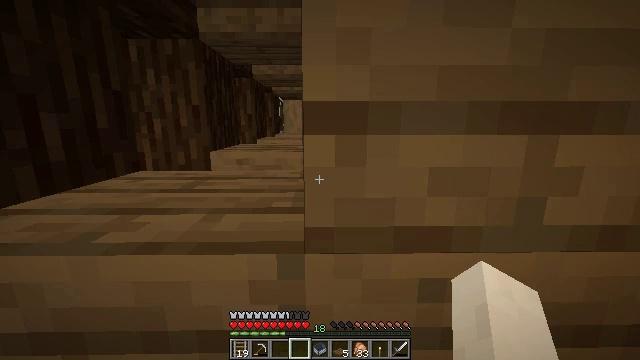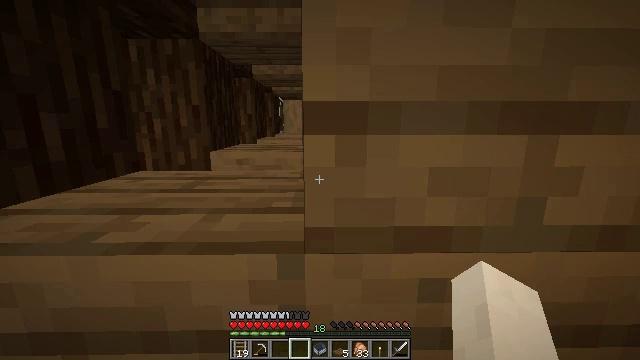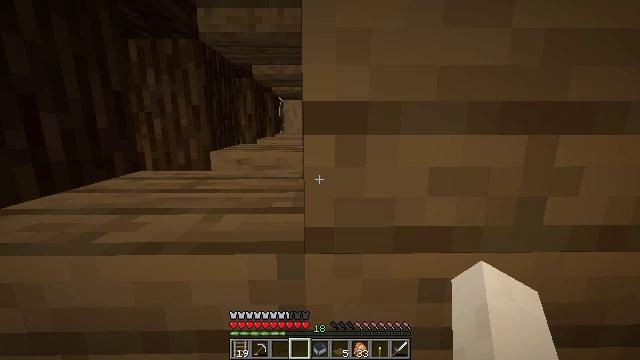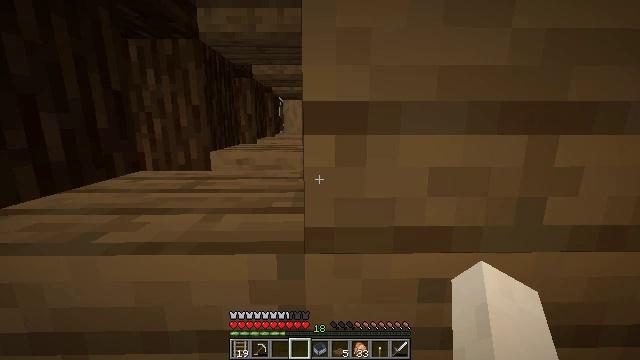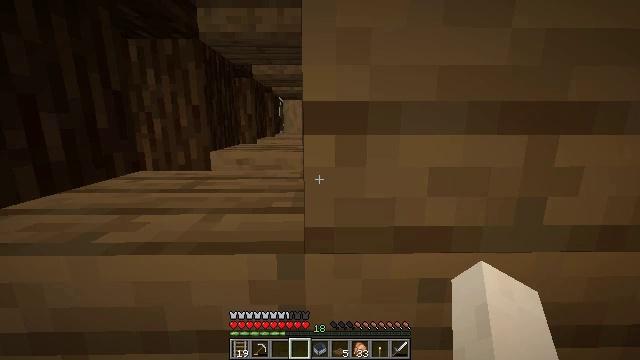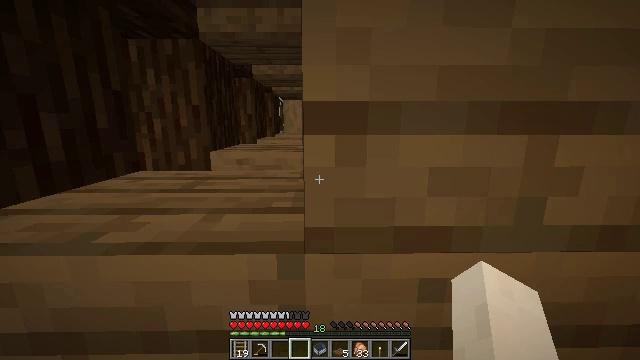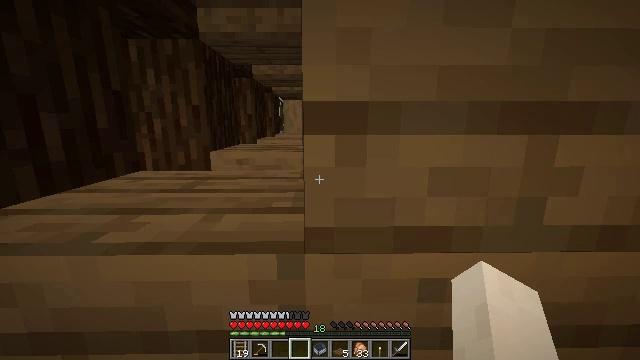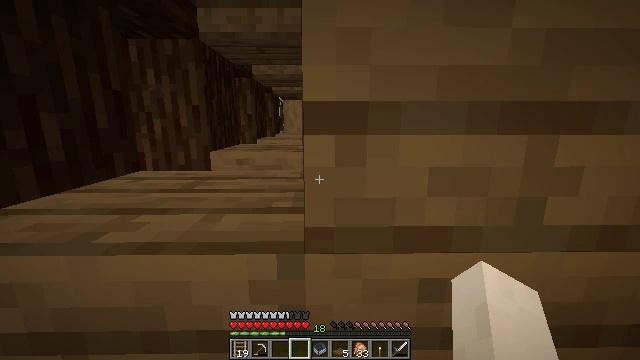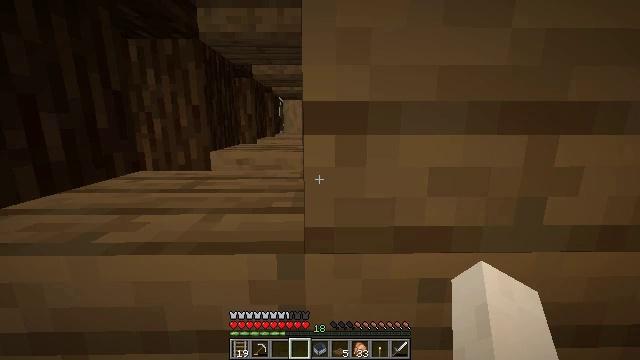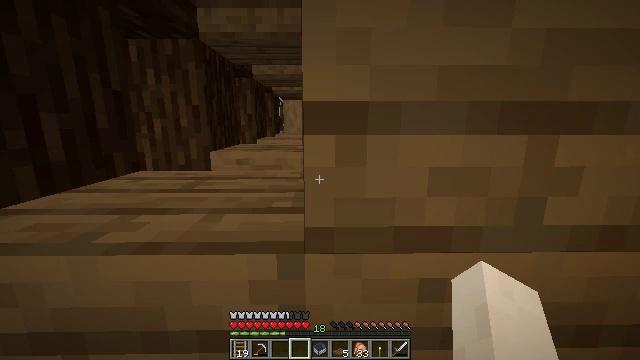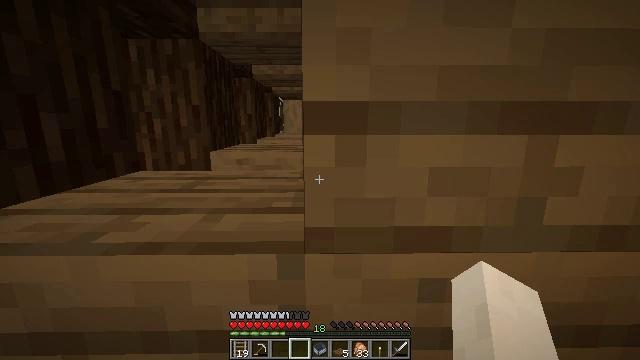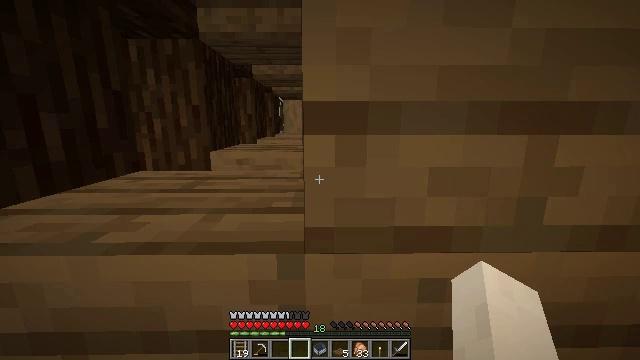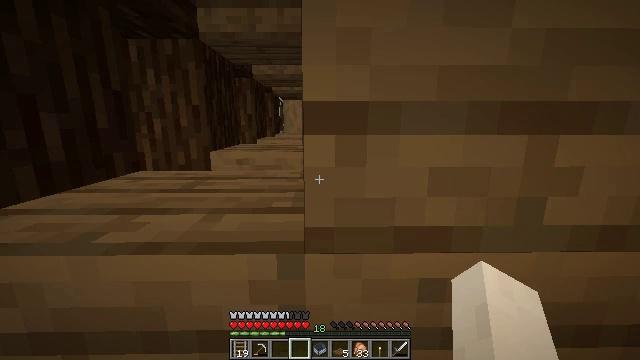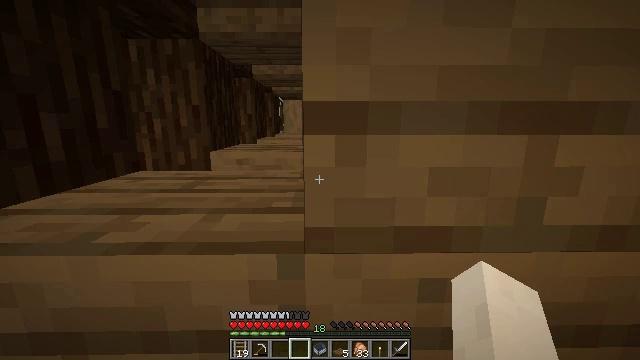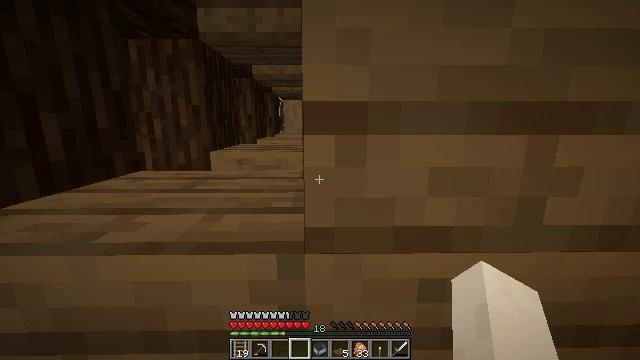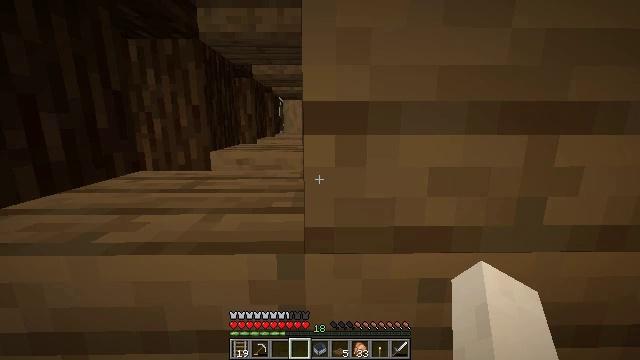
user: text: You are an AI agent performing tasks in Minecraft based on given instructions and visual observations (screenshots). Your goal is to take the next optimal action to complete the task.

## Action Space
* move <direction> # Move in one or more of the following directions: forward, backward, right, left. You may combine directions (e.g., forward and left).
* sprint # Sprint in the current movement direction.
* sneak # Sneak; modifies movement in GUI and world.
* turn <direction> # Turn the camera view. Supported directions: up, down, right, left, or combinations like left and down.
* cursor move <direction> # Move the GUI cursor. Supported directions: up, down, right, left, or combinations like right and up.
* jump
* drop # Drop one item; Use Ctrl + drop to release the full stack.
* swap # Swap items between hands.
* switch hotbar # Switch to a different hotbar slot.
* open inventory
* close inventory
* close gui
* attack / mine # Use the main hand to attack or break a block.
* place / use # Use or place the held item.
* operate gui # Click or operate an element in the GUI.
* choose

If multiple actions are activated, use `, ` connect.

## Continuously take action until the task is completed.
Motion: motion action
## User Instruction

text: Gather stripped spruce log from the tree.
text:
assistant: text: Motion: no_op
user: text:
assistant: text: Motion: no_op
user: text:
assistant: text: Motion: no_op
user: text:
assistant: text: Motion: no_op
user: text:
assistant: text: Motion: no_op
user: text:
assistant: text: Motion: no_op
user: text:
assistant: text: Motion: no_op
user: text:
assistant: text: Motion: no_op
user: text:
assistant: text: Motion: no_op
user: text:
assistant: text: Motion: no_op
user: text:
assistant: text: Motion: no_op
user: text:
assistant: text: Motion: no_op
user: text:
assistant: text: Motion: no_op
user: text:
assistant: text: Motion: no_op
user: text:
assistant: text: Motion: no_op
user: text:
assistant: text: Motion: no_op
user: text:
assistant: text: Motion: no_op
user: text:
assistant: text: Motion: no_op
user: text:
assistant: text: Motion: no_op
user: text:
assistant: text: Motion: no_op
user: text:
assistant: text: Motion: no_op
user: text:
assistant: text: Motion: no_op
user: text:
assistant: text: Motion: no_op
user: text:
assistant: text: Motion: no_op
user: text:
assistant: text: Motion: no_op
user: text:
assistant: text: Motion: no_op
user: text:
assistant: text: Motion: no_op
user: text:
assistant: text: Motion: no_op
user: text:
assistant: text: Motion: no_op
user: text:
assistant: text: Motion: no_op